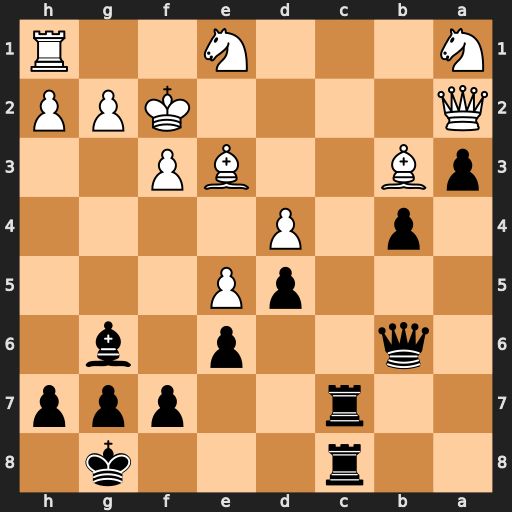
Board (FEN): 2r3k1/2r2ppp/1q2p1b1/3pP3/1p1P4/pB2BP2/Q4KPP/N3N2R
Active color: b
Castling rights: -
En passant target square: -
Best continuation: Rc1 Bc2 Rxa1 Qxa1 Bxc2 Nxc2 Rxc2+